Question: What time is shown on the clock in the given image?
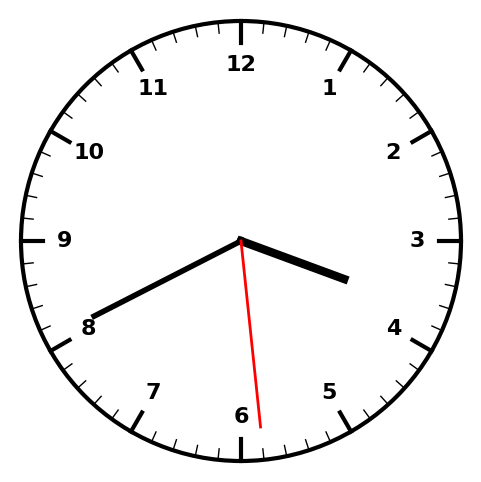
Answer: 03:40:29